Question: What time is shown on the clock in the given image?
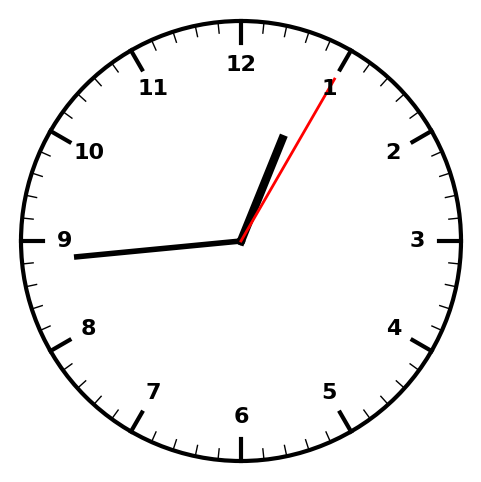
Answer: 12:44:05